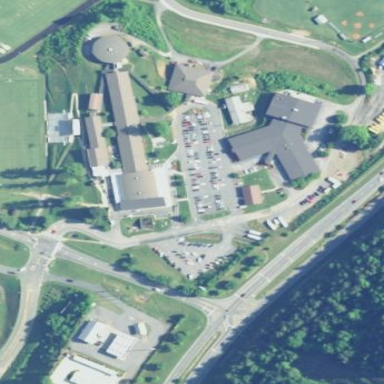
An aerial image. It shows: School.